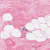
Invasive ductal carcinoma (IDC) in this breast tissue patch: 0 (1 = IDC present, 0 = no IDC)